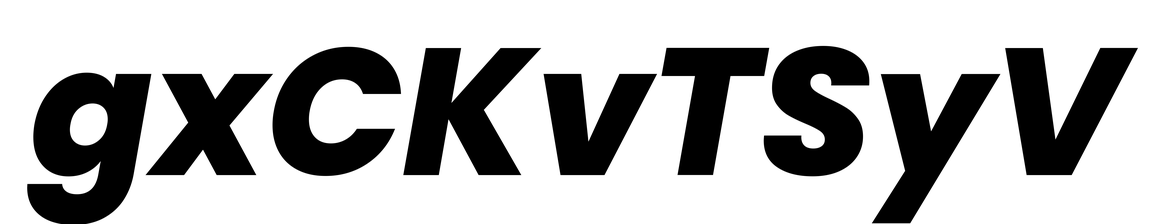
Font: Poppins-ExtraBoldItalic